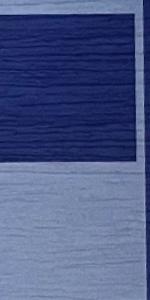
Label: Empty